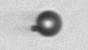
Label: bead